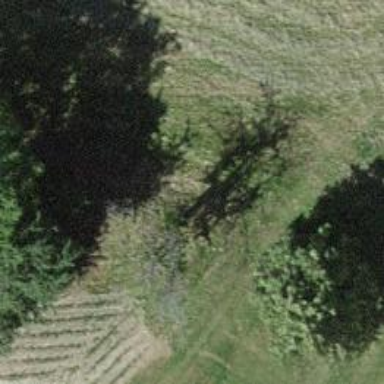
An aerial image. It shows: Deciduous broadleaved tree.